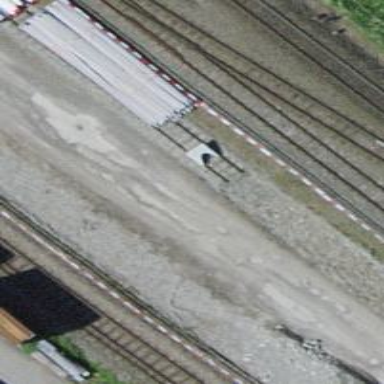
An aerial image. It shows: Railway buffer stop.